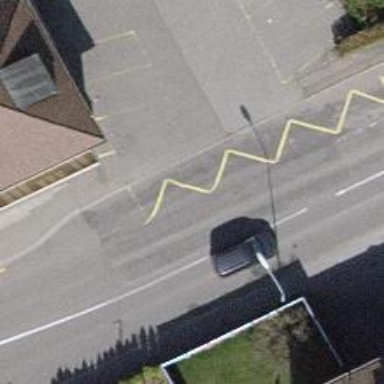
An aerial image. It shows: Bus stop with platform for public transport.